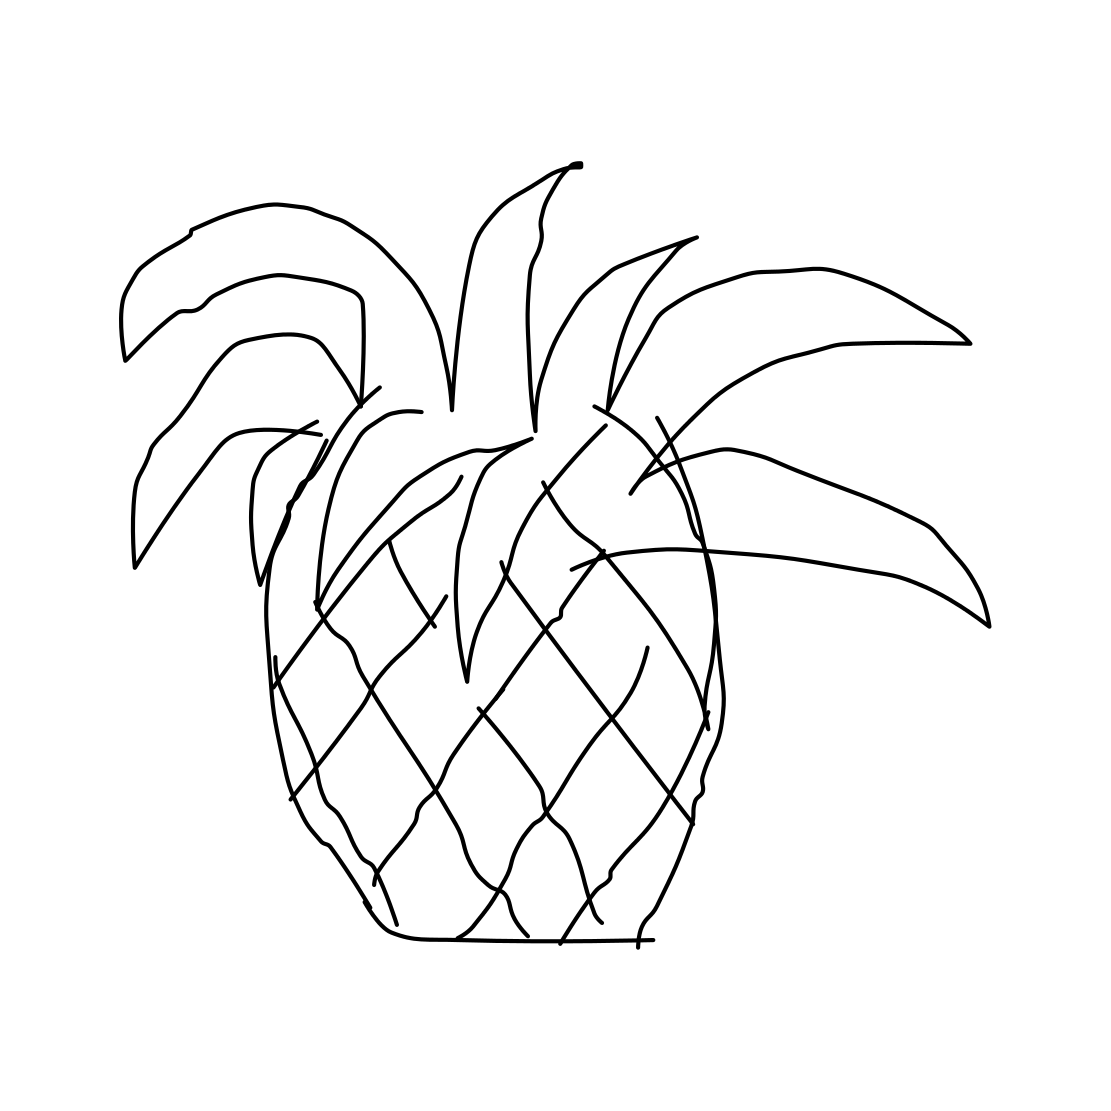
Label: pineapple